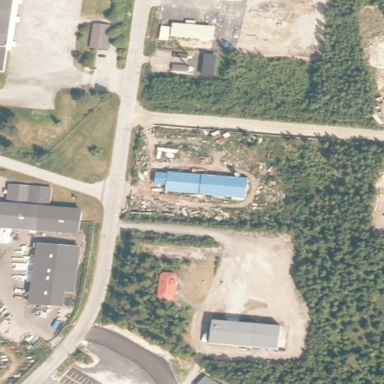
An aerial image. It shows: Industrial area designated as scrap yard. It functions as scrapyard.